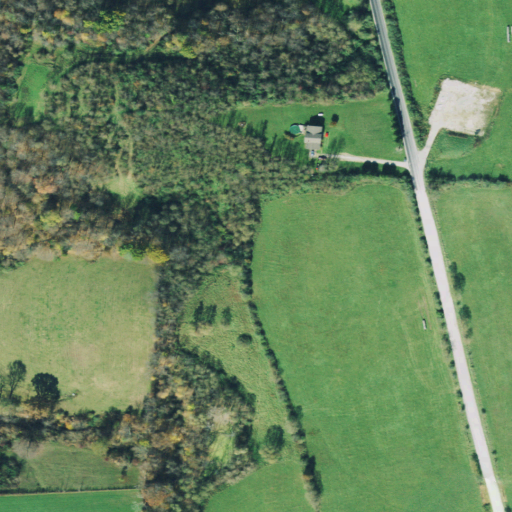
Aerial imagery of ridge(s) in Ohio named Grays Ridge containing pasture, deciduous forest, mixed forest, open development, and low intensity development